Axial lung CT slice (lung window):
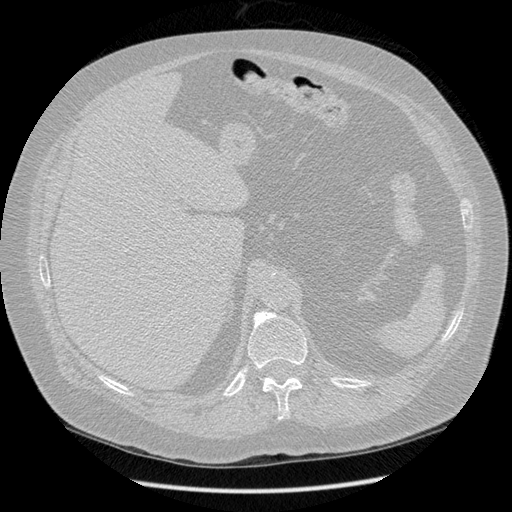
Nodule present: no